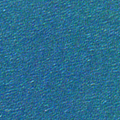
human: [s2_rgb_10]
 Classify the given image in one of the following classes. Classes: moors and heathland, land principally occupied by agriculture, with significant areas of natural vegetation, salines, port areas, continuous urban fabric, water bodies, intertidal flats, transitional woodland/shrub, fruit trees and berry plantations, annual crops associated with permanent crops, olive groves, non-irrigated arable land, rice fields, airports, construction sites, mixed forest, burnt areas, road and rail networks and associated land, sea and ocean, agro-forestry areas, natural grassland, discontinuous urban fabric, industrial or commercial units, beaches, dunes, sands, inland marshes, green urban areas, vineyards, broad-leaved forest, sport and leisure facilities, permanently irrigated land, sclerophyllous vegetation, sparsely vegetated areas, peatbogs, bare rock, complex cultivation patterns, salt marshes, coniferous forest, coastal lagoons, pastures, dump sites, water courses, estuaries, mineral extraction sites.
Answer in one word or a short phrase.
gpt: sea and ocean